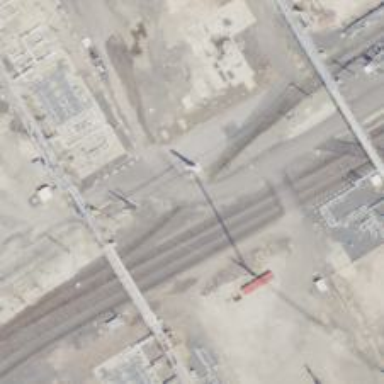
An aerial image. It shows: Railway spur service.